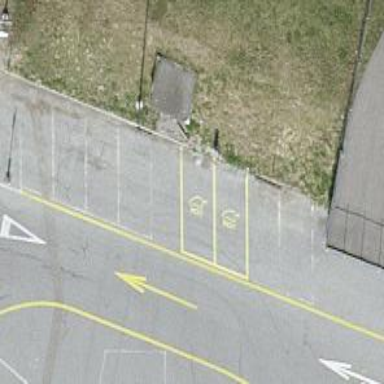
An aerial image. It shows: Charging station.